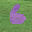
Label: 6